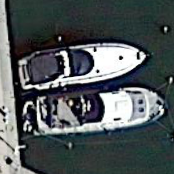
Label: Civil_yacht